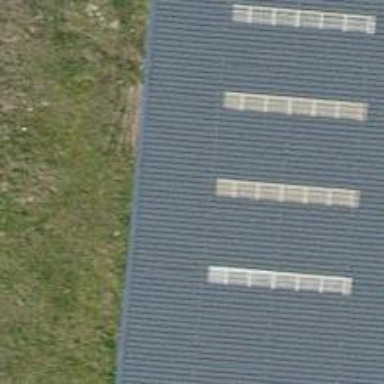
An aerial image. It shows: Industrial building.